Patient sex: M
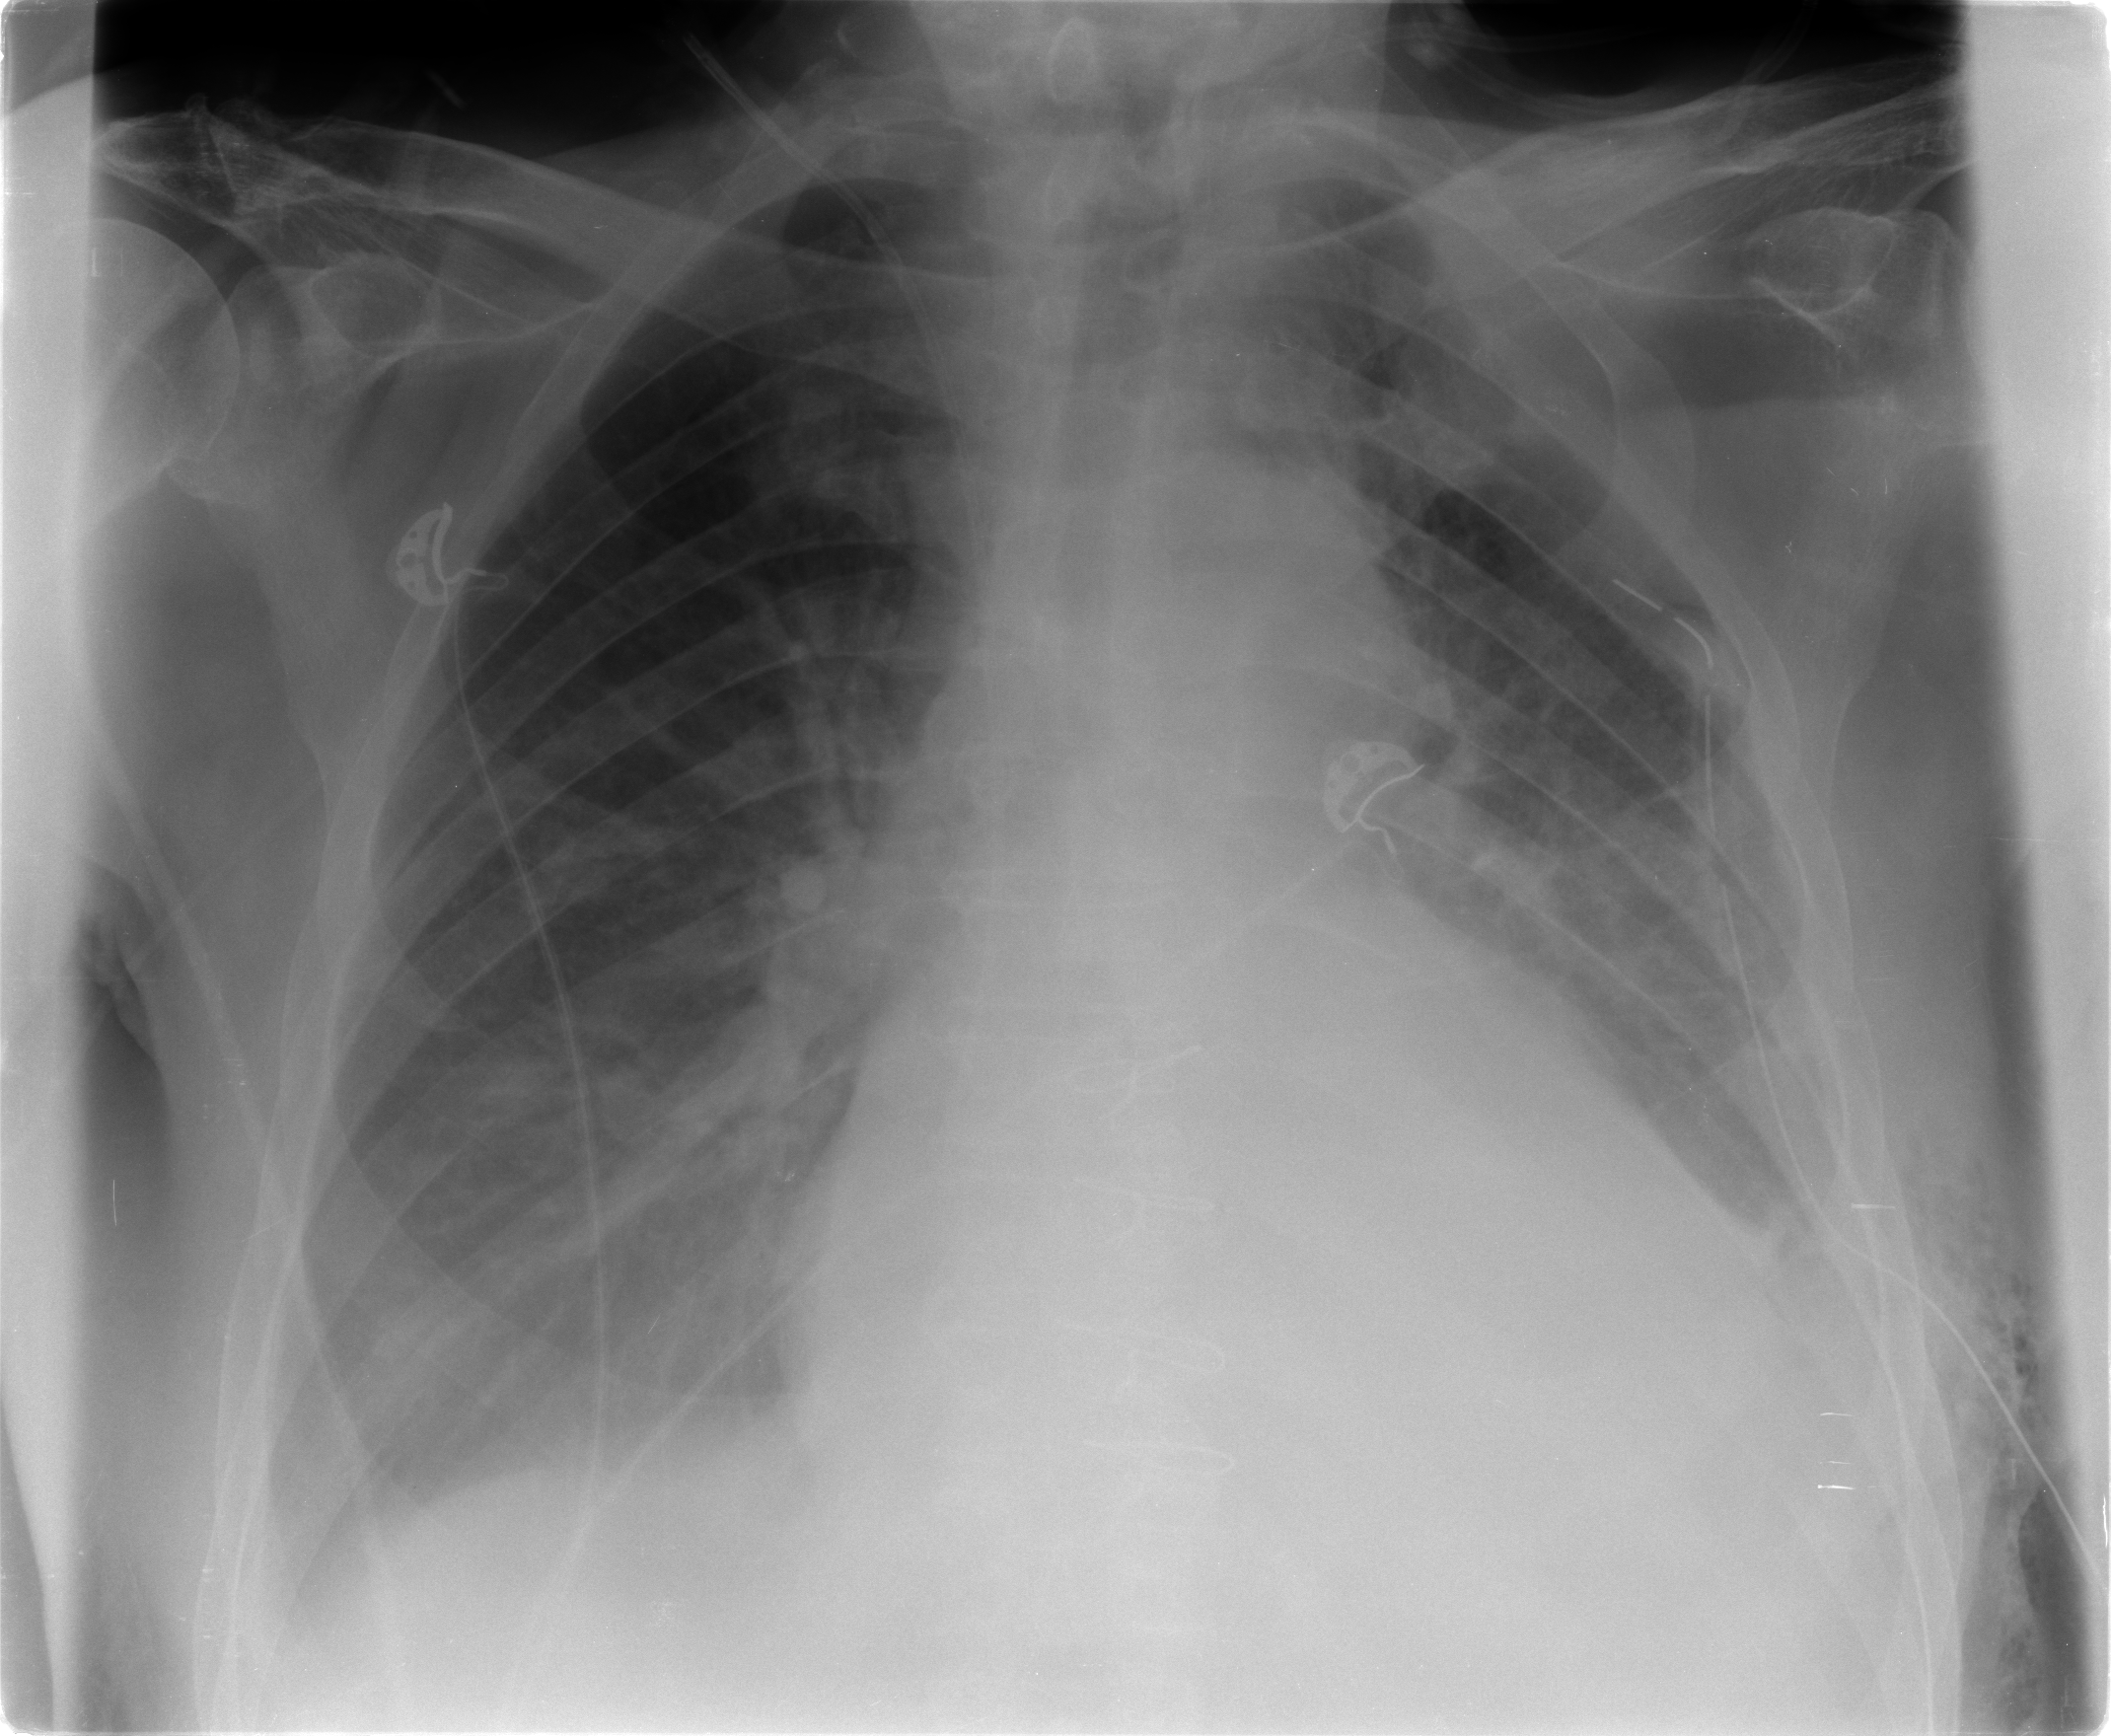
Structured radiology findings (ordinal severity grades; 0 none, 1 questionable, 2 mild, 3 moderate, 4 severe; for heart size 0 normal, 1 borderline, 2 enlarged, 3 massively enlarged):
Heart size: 3
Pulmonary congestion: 2
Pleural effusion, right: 1
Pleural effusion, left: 2
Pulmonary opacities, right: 2
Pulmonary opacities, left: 1
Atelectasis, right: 1
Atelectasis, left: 3